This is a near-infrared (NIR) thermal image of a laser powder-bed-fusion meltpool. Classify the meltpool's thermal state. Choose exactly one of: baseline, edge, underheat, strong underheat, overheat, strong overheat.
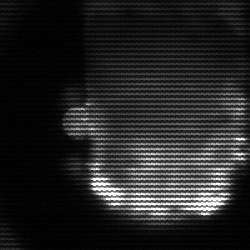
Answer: baseline